Field crop: maize
Growth stage: 1
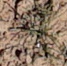
Species: lolium